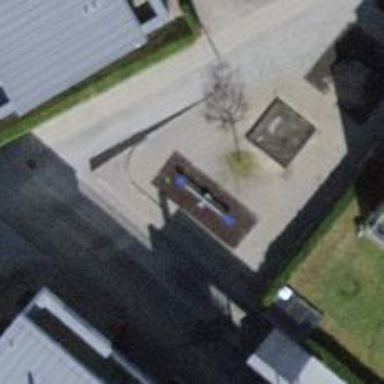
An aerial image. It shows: Playground featuring seesaw.